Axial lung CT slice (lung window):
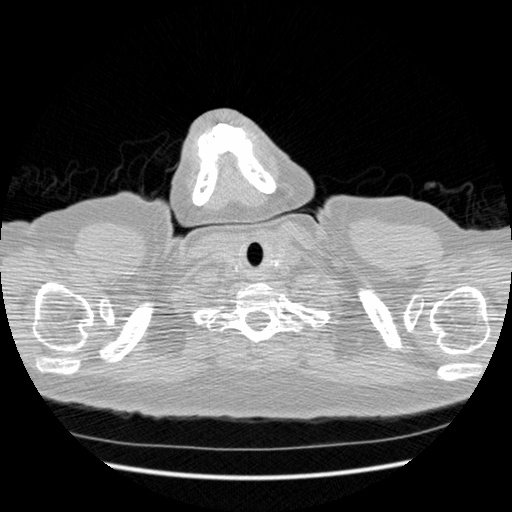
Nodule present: no